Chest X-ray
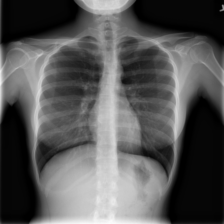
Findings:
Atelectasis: negative
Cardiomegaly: negative
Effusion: negative
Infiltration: negative
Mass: negative
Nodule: negative
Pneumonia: negative
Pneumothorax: negative
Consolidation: negative
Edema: negative
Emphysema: negative
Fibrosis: negative
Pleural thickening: negative
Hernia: negative